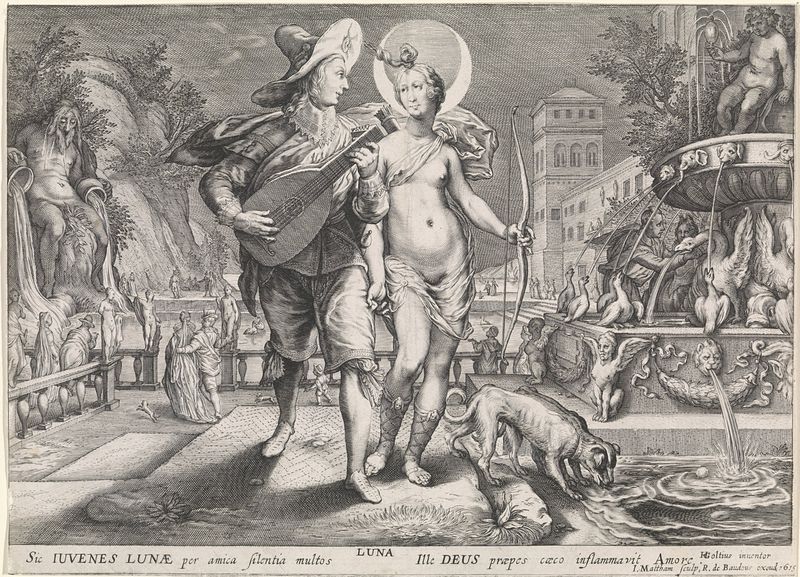
Titel: Diana als Luna en een jongeman met luit
Künstler: Jacob Matham
Standort: Amsterdam
Institution: Rijksmuseum
Schlagwörter: akt, baum, blätter, gott, mann, nackt, wasser, busen, frau, hut, schwarz, weiss, zeichnung, haus, hund, hunde, park, schloss, trinken, paar, gesang, gitarre, musiker, frontal, brunnen, balkon, bogen, hof, socken, mond, schwarzweiss, sichel, holzstich, radierung, mythologie, jagd, singen, ballustrade, laute, mandoline, saiteninstrument, wasserspeier, diana, luna, deus, iuvenes, lune